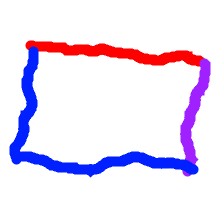
Shape: rectangle